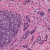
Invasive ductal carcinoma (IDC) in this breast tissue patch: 0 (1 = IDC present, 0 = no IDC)